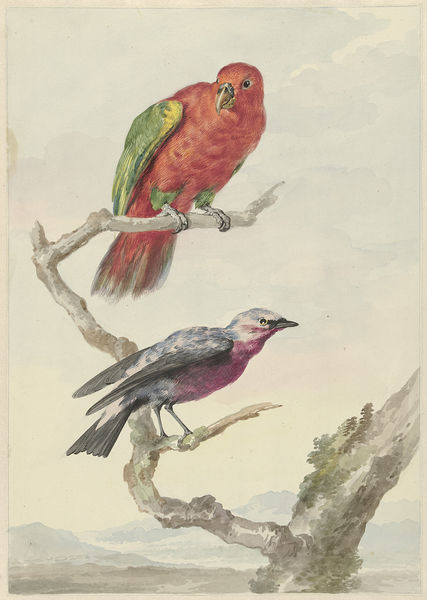
Titel: Twee vogels, waaronder een rood-groene papagaai
Künstler: Aert Schouman
Standort: Amsterdam
Institution: Rijksmuseum
Schlagwörter: vert, rouge, montagnes, montagne, nuage, aile, oiseau, oiseaux, ailes, verte, perroquet, abre, bec